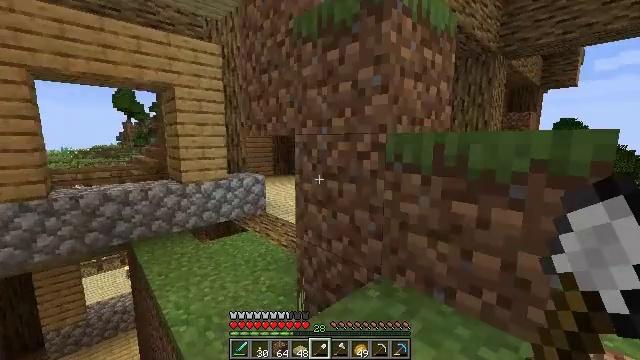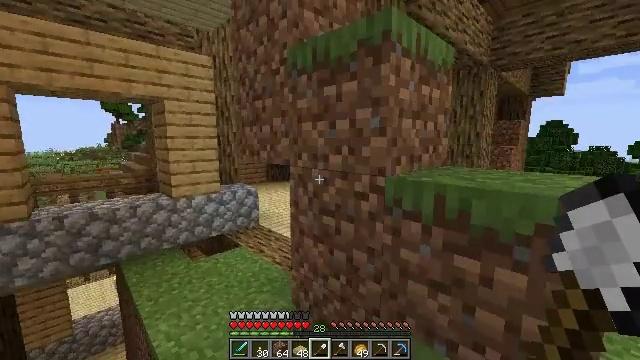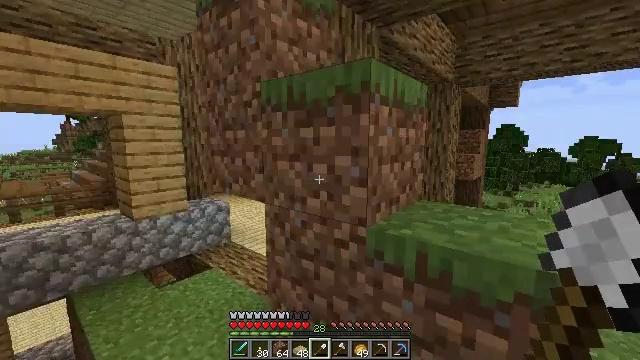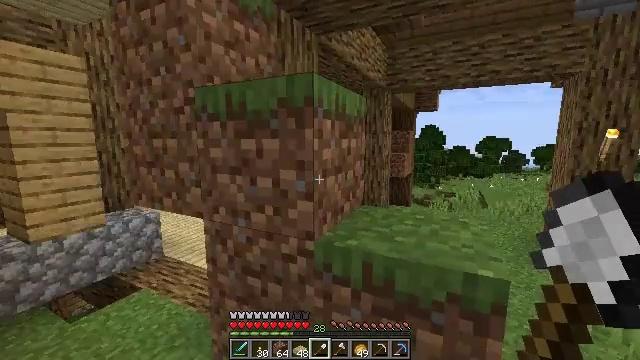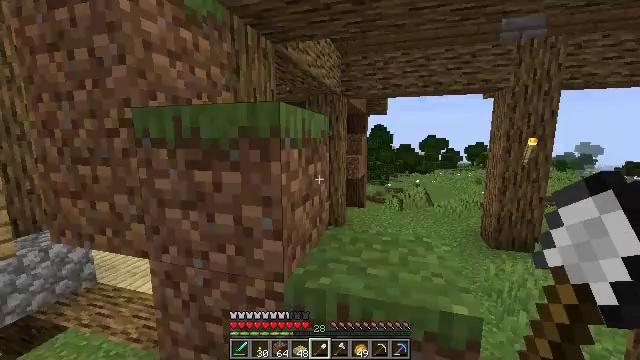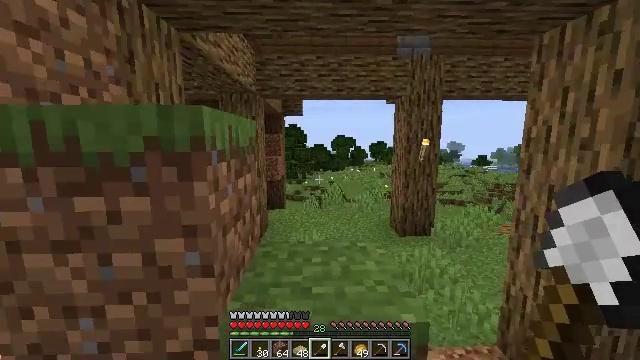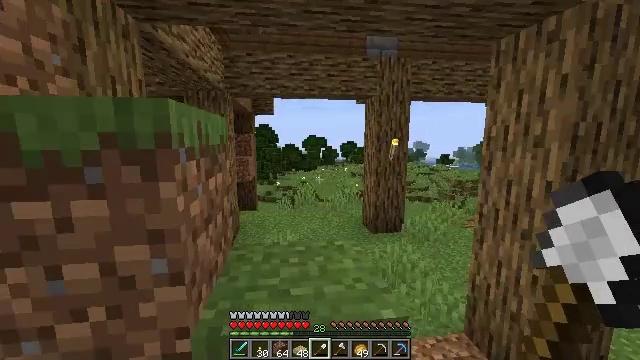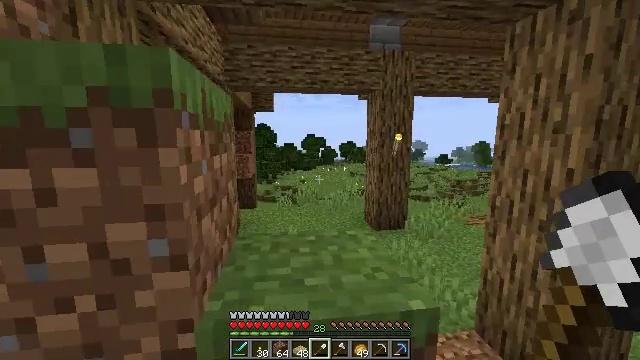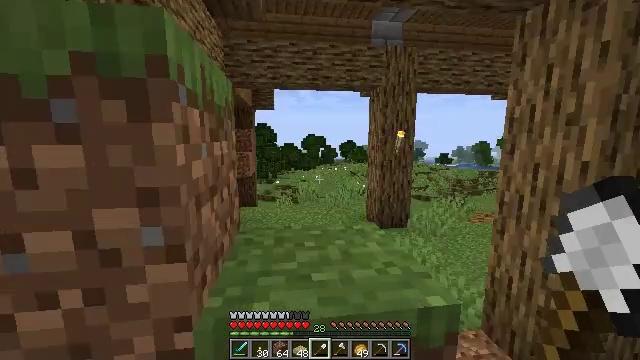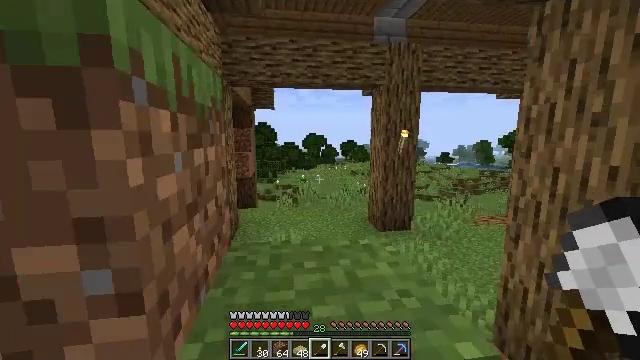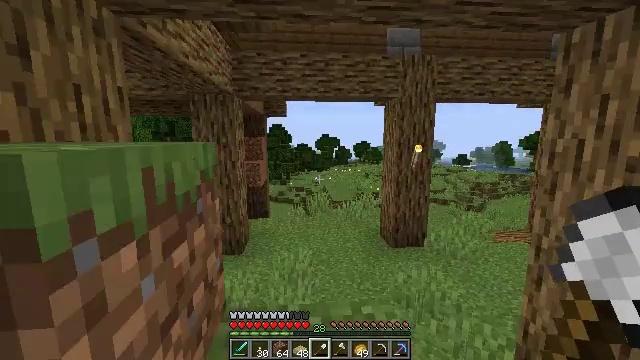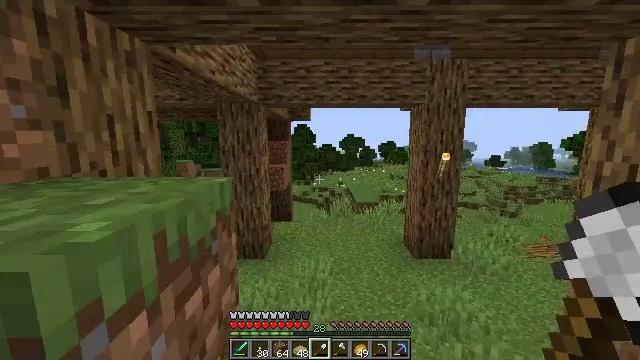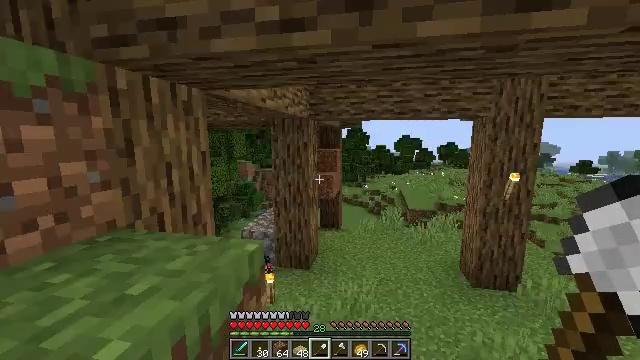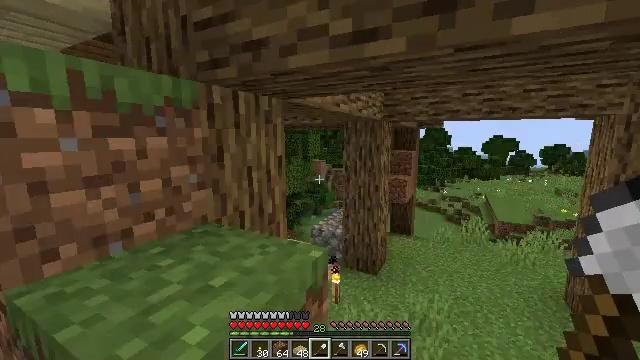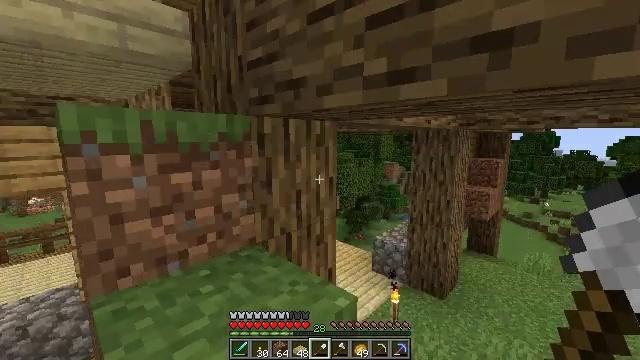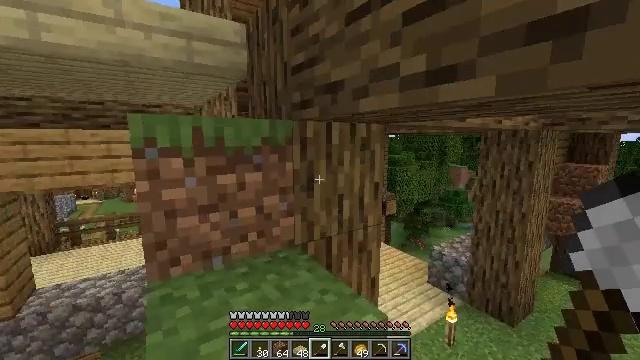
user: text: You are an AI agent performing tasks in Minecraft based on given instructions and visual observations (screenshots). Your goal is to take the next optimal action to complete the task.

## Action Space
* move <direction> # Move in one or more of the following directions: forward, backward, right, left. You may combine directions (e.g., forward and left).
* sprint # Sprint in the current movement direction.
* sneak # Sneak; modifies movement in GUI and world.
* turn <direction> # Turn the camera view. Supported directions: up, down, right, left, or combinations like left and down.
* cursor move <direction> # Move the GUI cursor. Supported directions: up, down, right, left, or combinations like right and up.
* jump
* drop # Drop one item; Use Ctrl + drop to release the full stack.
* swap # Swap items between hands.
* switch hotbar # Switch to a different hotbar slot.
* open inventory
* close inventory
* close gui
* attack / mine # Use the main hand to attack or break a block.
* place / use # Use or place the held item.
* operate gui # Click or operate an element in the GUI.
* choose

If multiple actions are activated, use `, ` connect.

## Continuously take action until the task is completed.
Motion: motion action
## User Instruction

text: Drop an iron shovel.
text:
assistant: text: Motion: move forward, turn right, jump
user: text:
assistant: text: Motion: move forward, turn right, jump
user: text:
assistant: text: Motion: move forward, turn right, jump
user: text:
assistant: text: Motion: move forward, turn right, jump
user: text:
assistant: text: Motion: move forward, turn right, jump
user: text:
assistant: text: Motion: move forward and move right, turn right, jump
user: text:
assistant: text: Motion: move forward and move right, jump
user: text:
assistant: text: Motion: move forward and move right, jump
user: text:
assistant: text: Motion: move forward and move right, jump
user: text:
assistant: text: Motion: move forward and move right, turn left, jump
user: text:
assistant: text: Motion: move forward and move right, turn left, jump
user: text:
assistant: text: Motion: move forward and move right, turn left, jump
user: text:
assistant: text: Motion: move forward and move right, turn left, jump
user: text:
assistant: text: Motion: move forward, turn left, jump
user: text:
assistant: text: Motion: move forward, turn left, jump
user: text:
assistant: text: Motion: move forward, turn left, jump
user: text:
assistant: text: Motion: move forward, turn left, jump
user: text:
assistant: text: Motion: move forward, turn left, jump
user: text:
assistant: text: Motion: move forward, turn left, jump
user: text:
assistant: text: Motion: move forward, turn left, jump
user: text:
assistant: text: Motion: move forward and move left, turn left, jump
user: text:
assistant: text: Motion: move forward and move left, jump
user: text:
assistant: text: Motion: move forward and move left, jump
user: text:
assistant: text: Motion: move forward and move left, turn right, jump
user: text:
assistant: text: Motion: move forward and move left, turn right, jump
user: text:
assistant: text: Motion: move forward, turn right and up, jump
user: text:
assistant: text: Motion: move forward, turn right, jump
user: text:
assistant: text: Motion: move forward and move right, turn right, jump
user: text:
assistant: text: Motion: move forward and move right, jump
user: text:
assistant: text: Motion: move forward and move right, jump